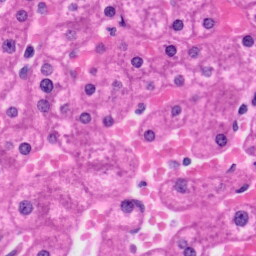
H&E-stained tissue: Liver